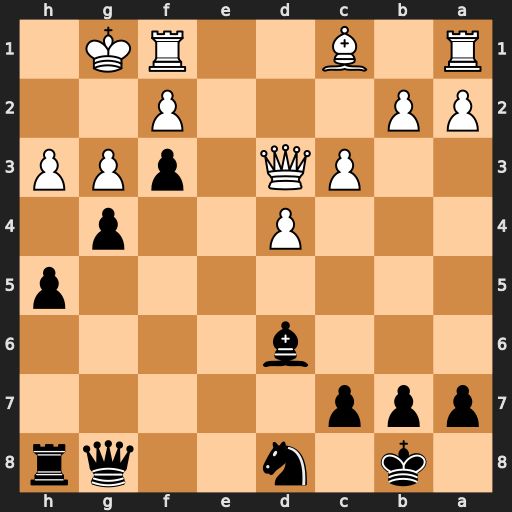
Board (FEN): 1k1n2qr/ppp5/3b4/7p/3P2p1/2PQ1pPP/PP3P2/R1B2RK1
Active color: b
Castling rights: -
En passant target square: -
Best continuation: h4 Qe4 hxg3 fxg3 Rxh3